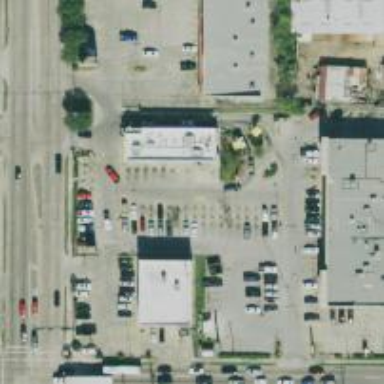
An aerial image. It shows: Parking space is available.